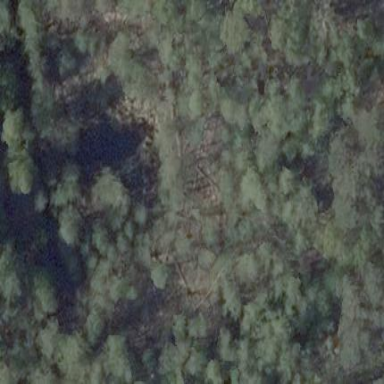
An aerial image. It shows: Swampy wetland area.